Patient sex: F
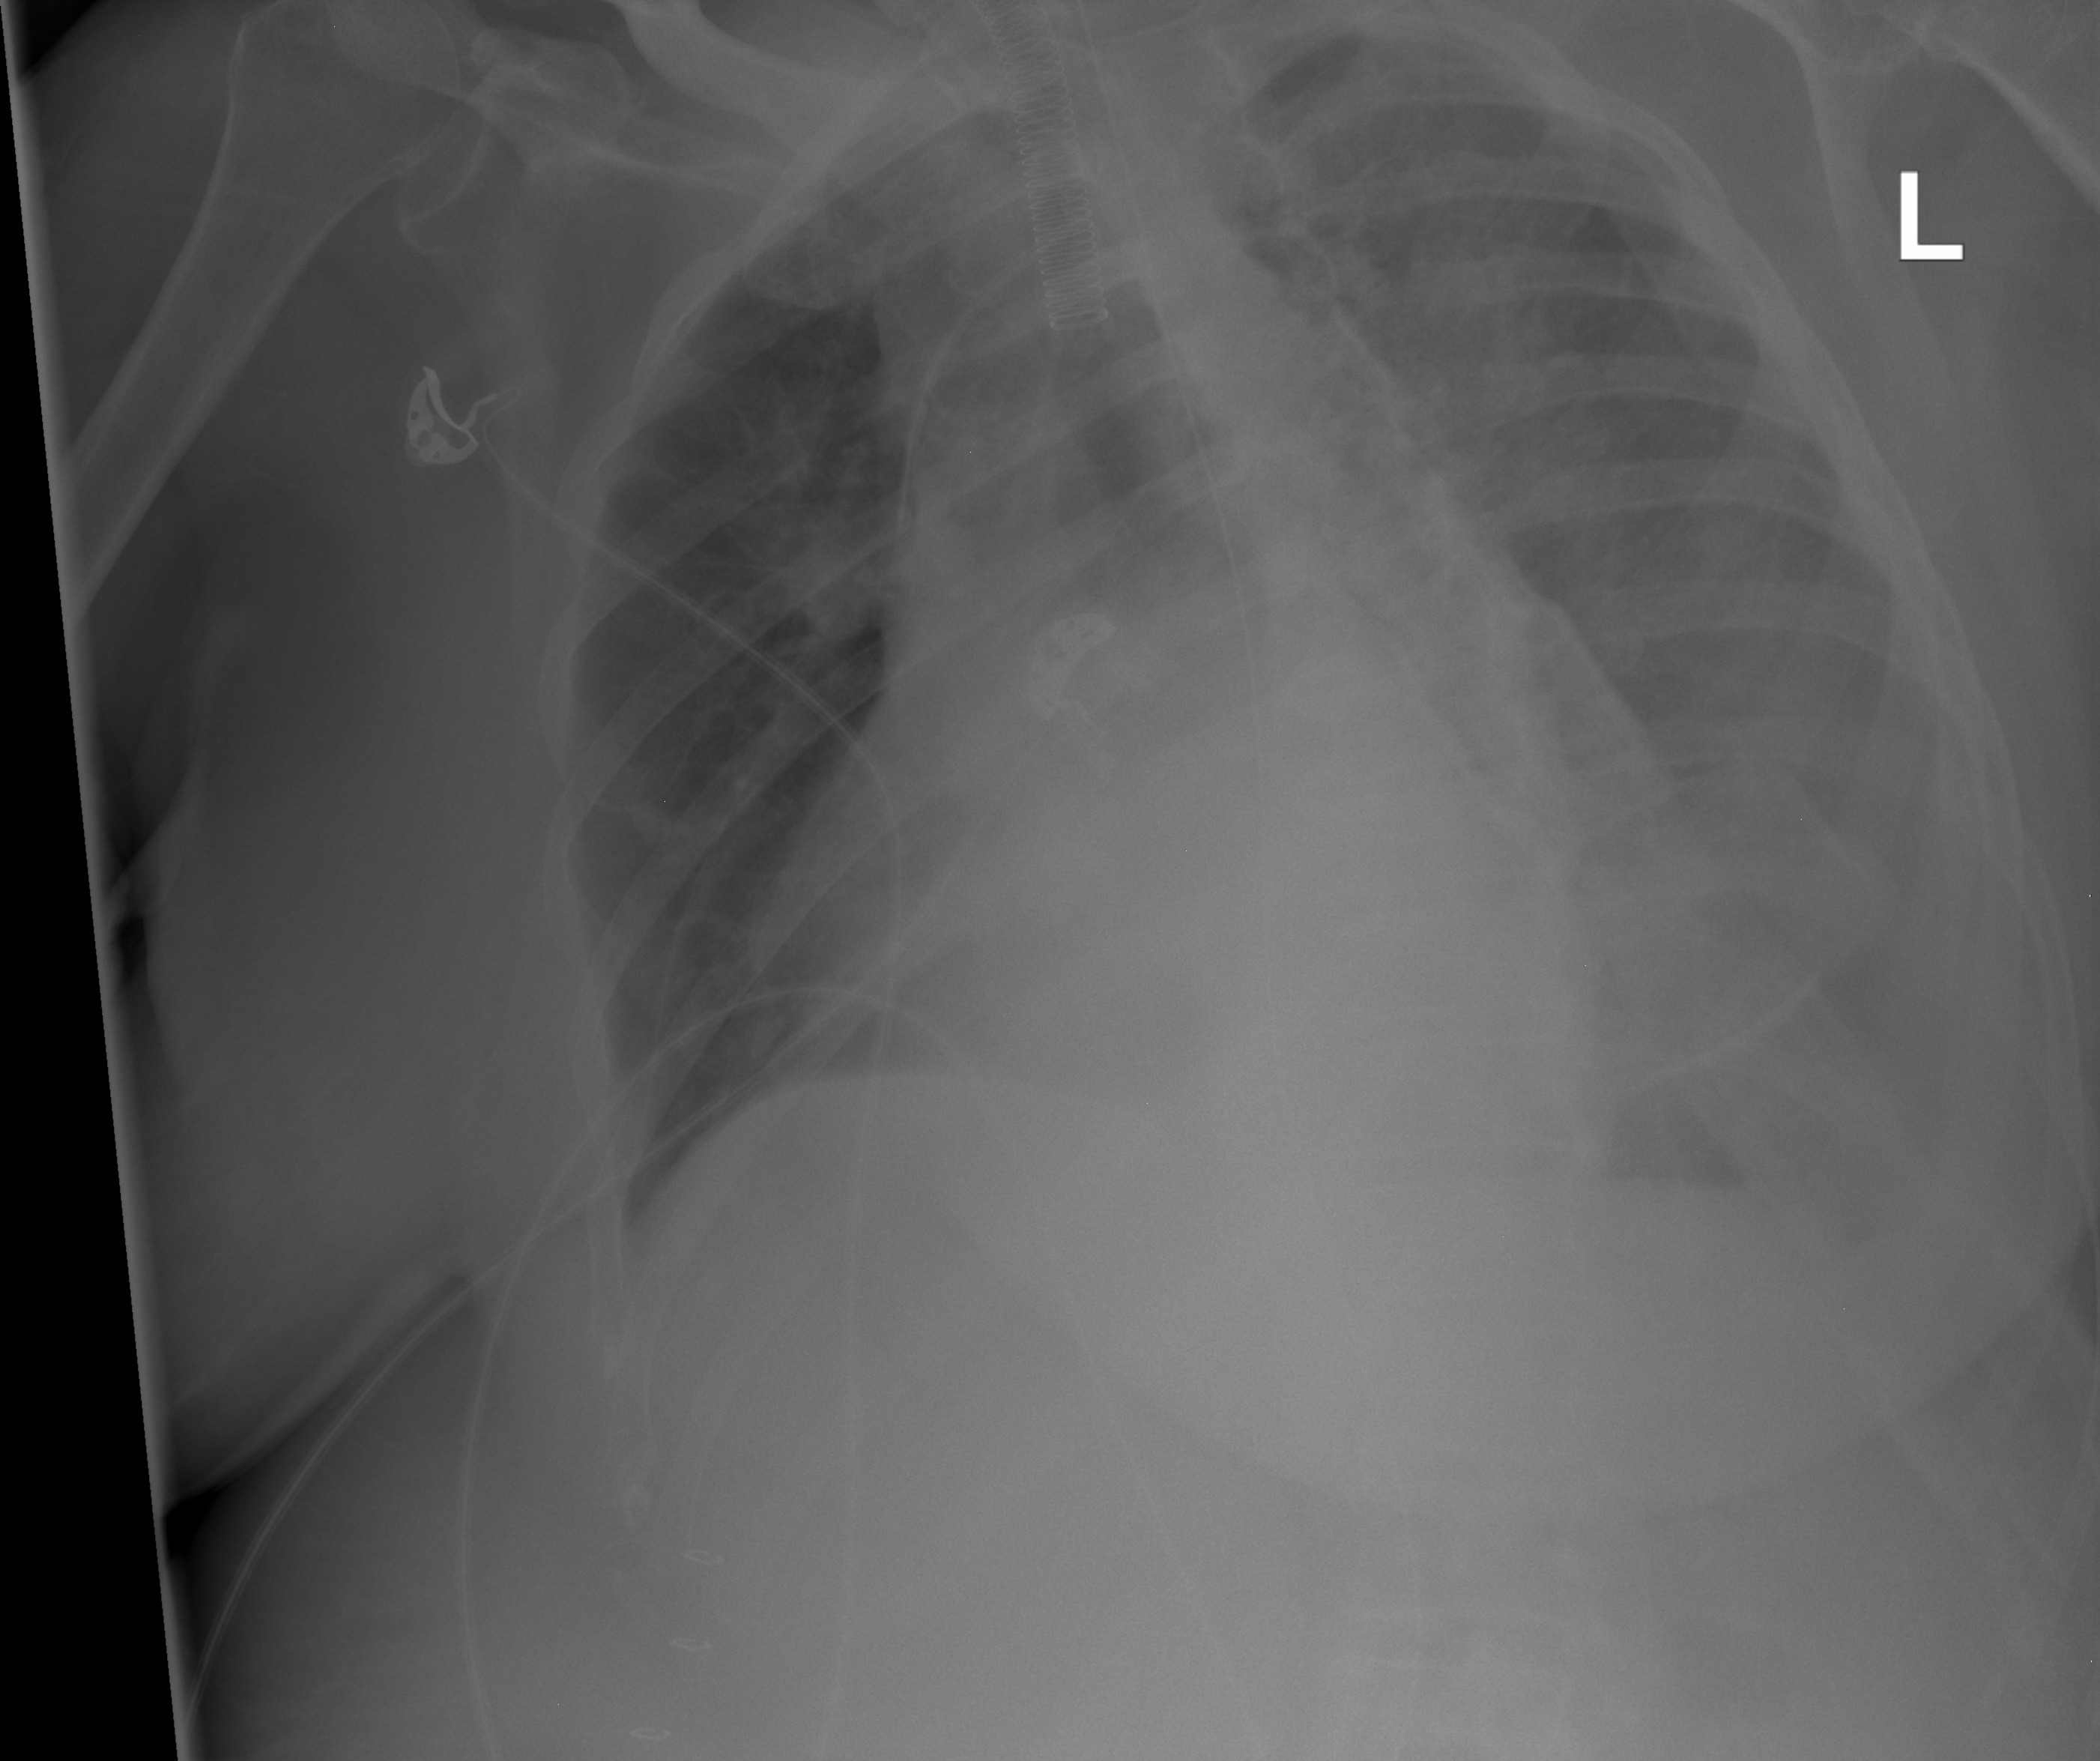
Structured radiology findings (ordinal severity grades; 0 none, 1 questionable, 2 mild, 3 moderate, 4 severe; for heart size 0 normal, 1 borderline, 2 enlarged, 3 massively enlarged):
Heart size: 0
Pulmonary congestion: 2
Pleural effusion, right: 0
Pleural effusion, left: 2
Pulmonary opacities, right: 2
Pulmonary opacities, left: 0
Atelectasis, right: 2
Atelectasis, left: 2